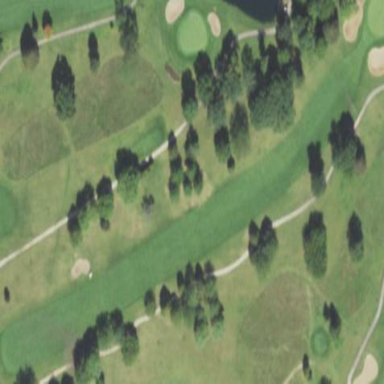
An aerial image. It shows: Golf fairway surrounded by grass.